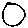
Label: circle